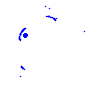
Particle: electron